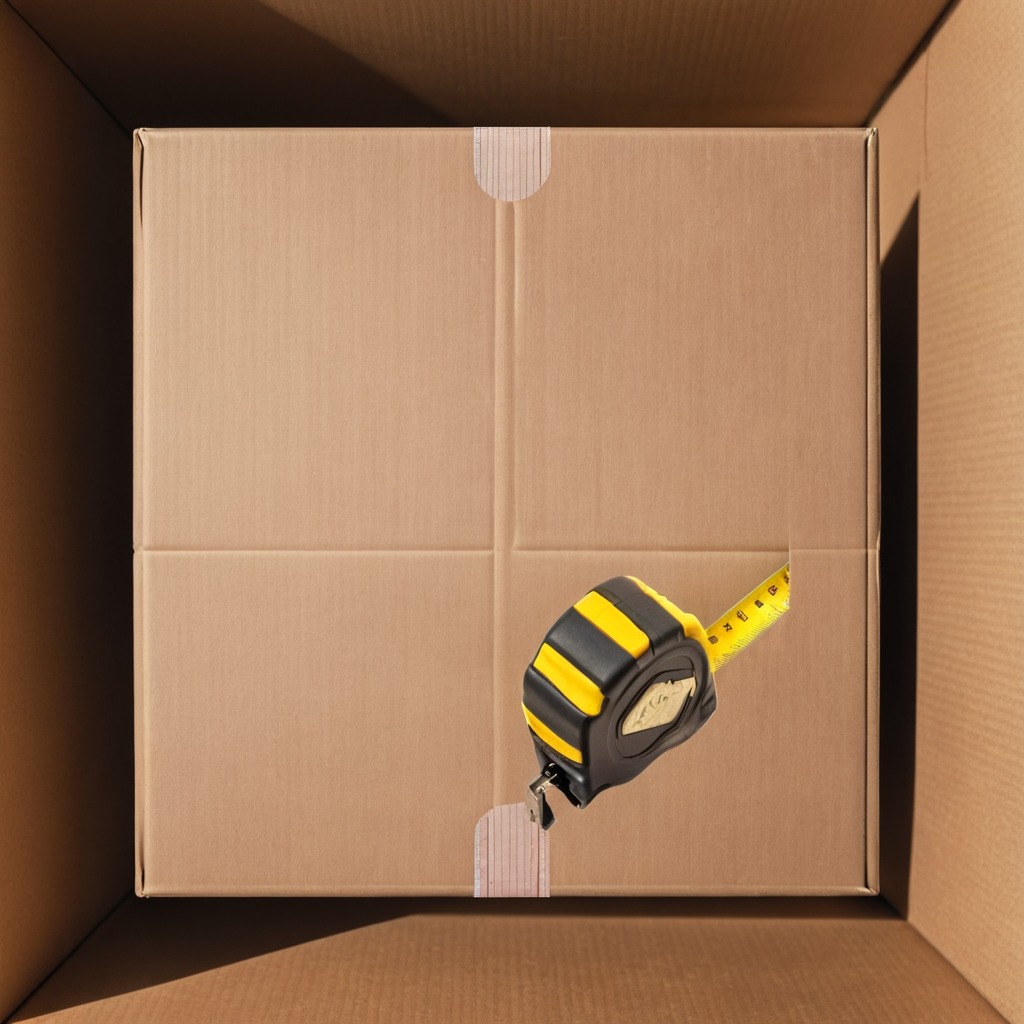
A measuring tape lies on a clean dry cardboard box surface in an outdoor workshop during daytime bright natural light soft shadows slightly creased but